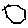
Label: hexagon